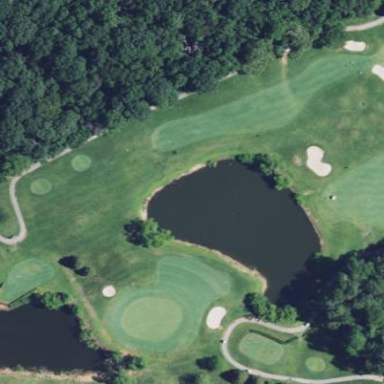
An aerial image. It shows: Water hazard in golf course. The hazard is natural water feature.